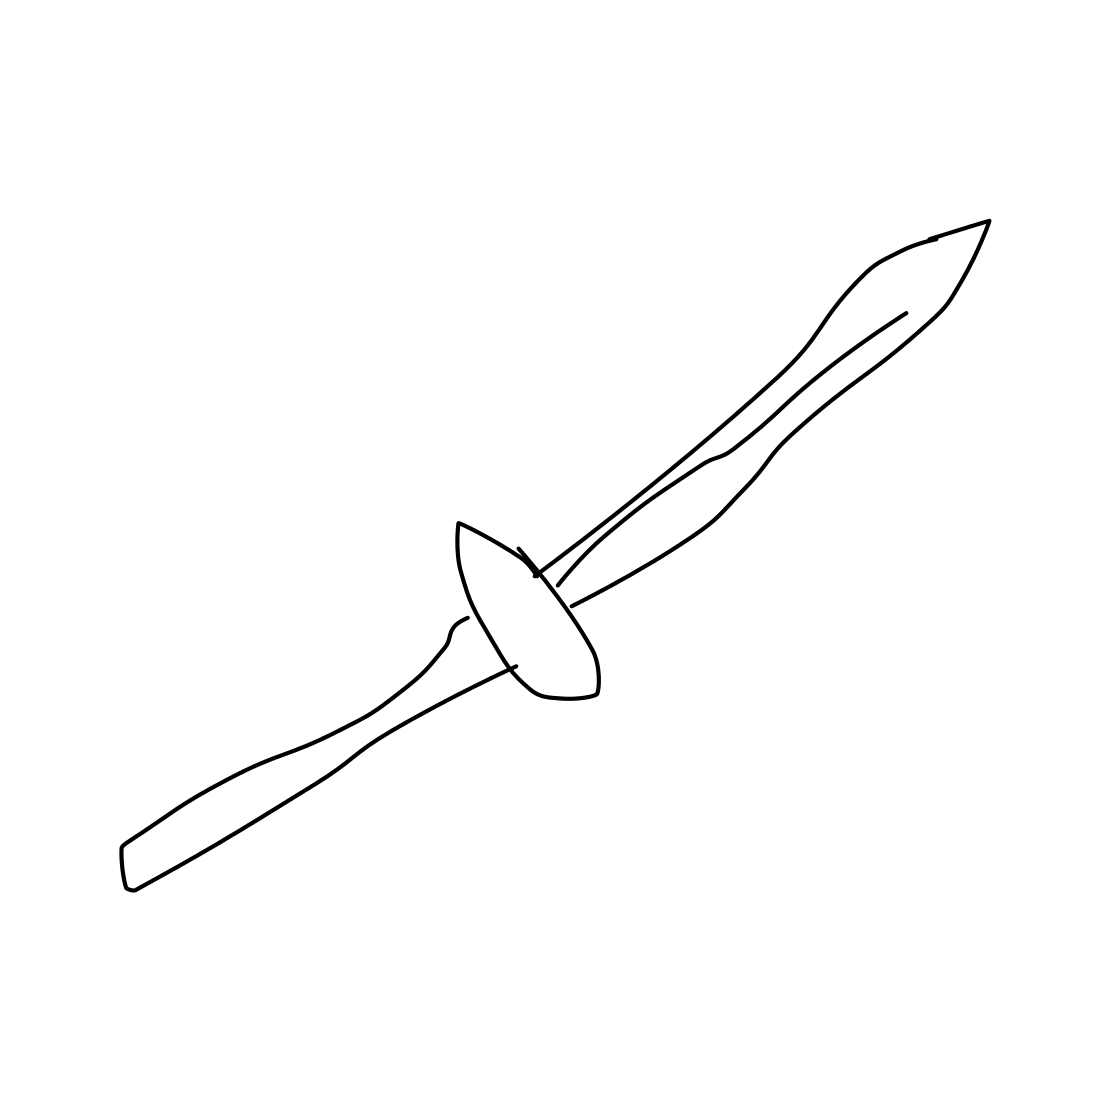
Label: sword